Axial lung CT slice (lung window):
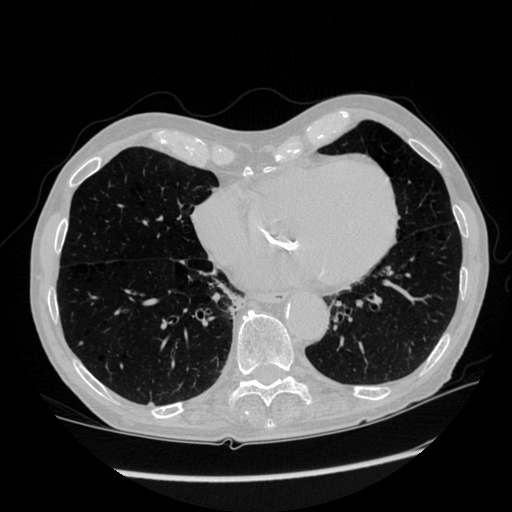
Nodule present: yes
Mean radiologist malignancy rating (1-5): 2.667